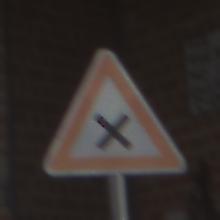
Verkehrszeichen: KreuzungOderEinmuendung
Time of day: Midday
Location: Roofed (Special)
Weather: Overcast
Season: NotSpecified
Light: Natural